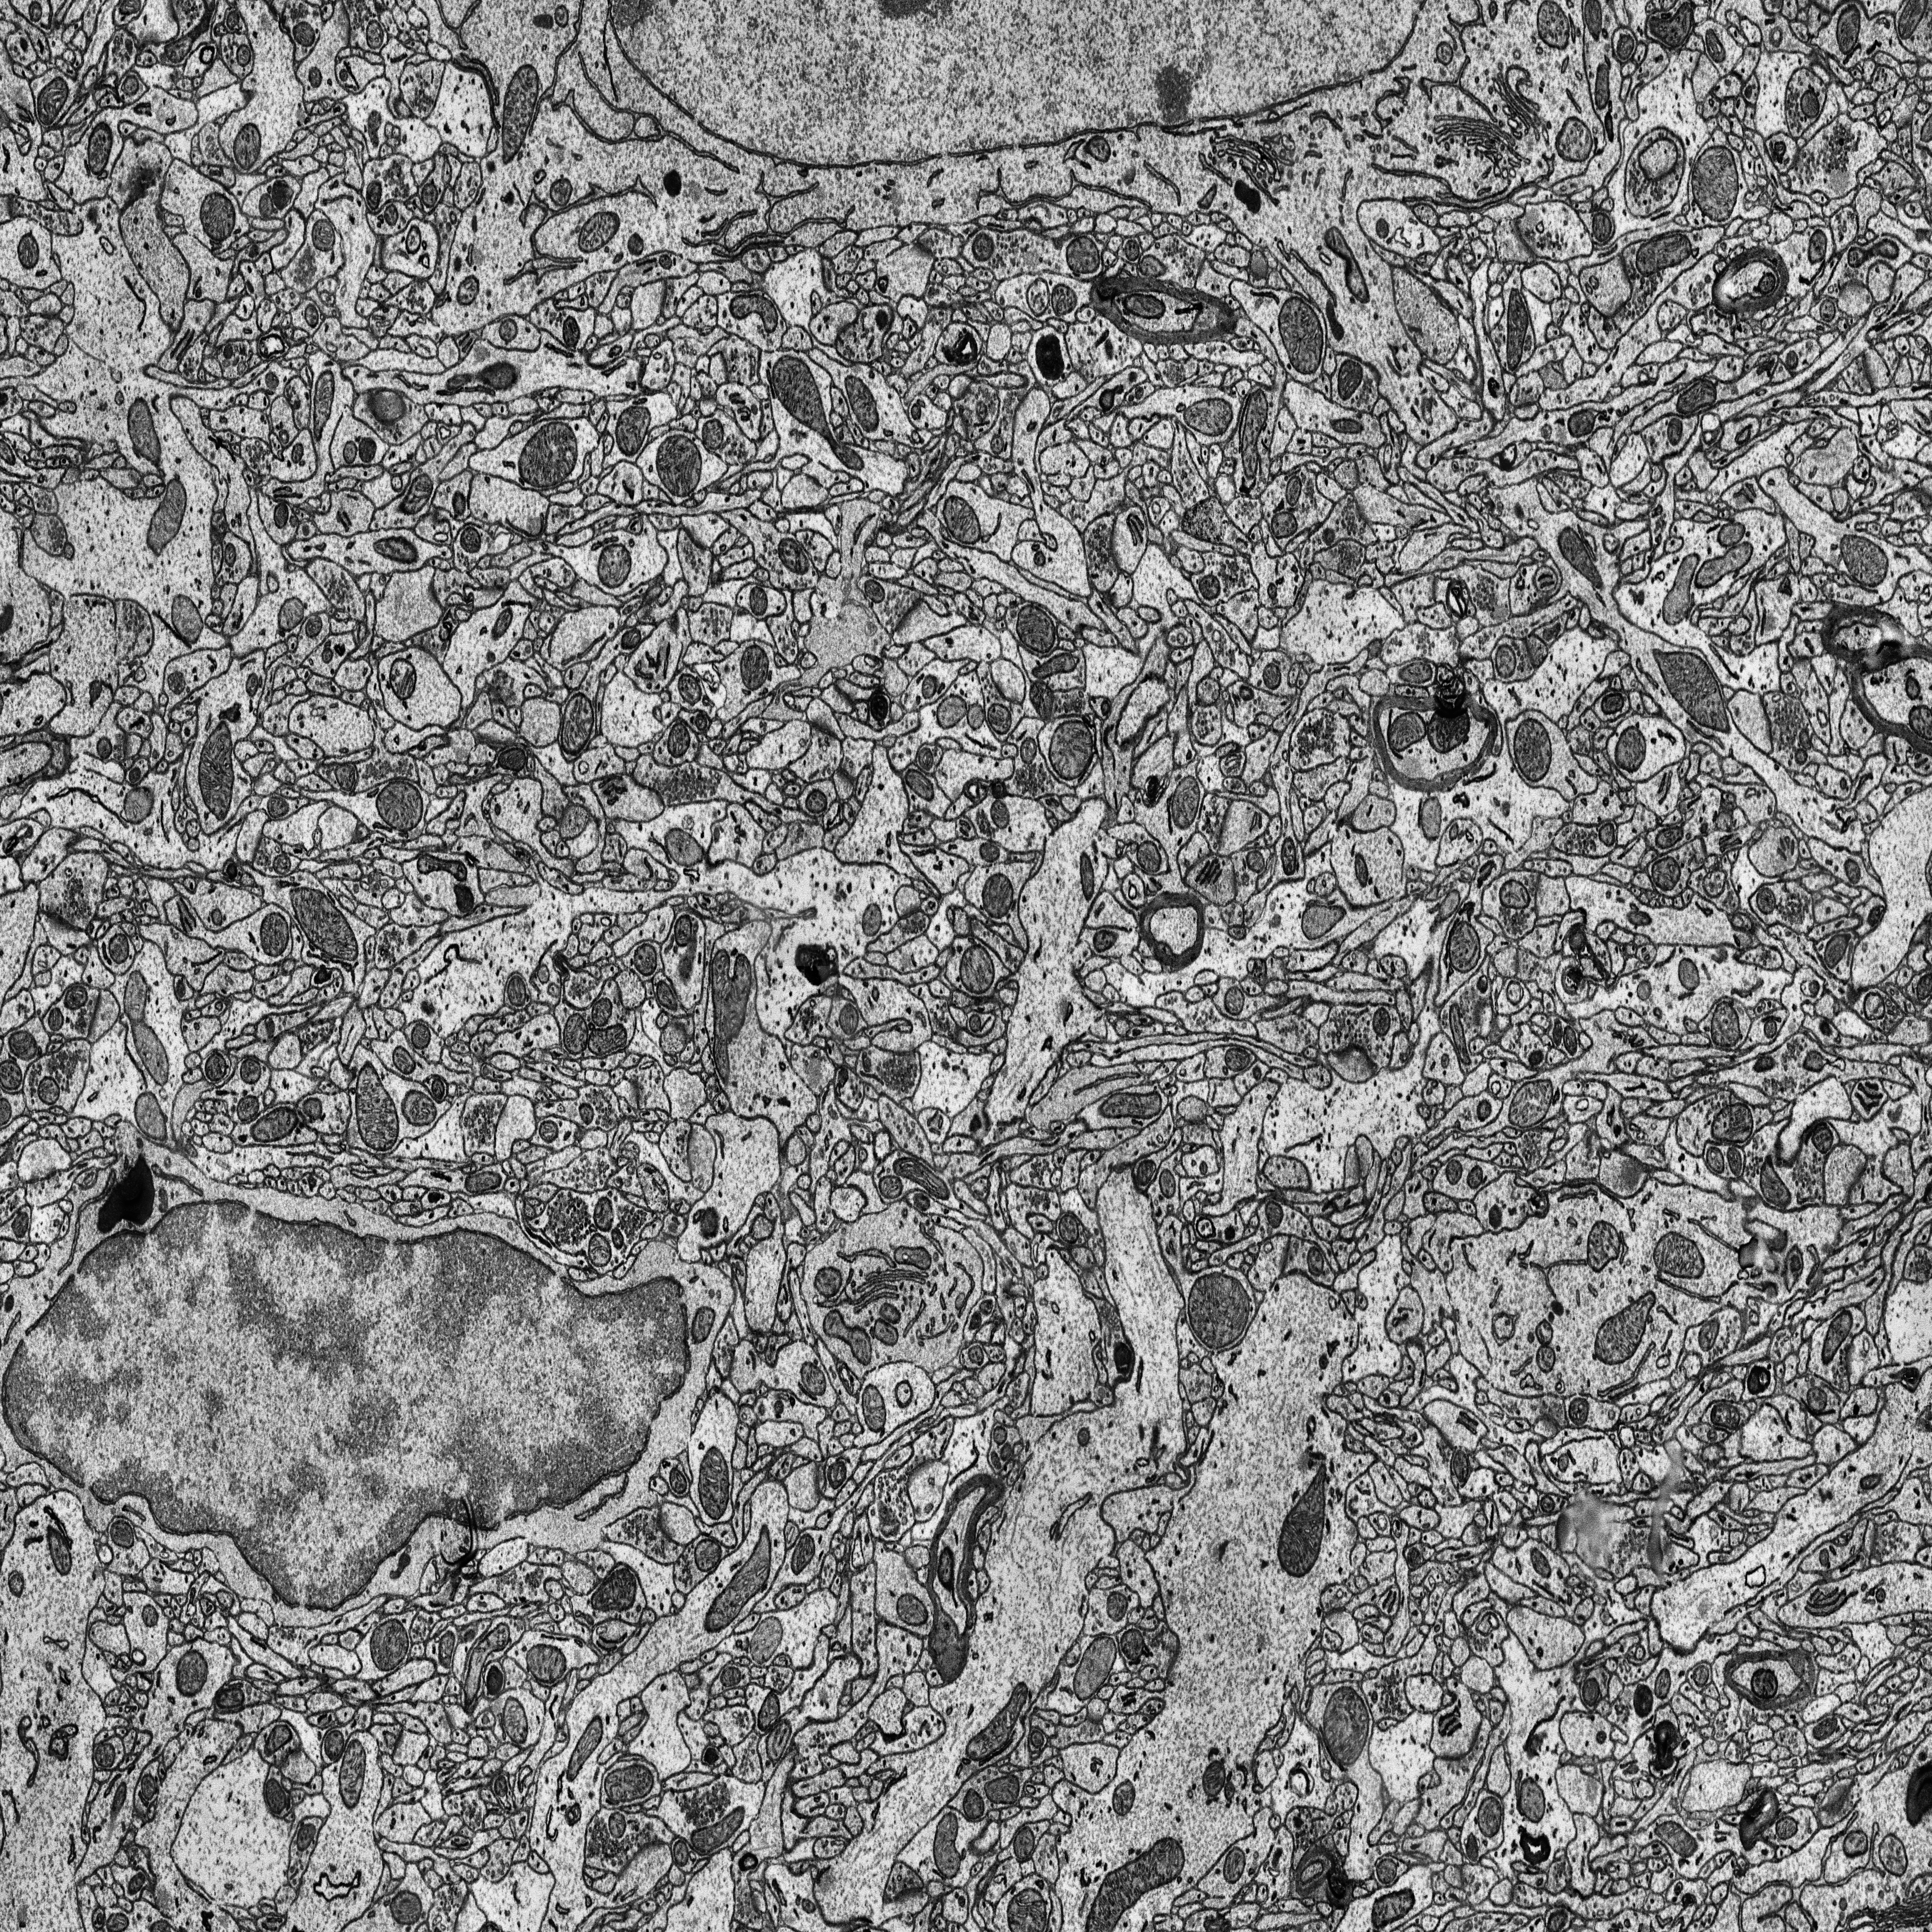
Electron microscopy slice of rat cortex tissue
Slice depth (z): 37
Mitochondria instances in slice: 381